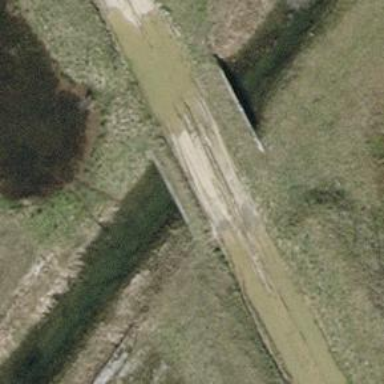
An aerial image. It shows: Culvert tunnel crossing ditch waterway.